Question: I'm trying to encrypt something using crypto-js and using the AES type of encryption.
The problem i'm having is that my encrypted value is different every time I encrypt it.
With this simple example, I run the same encryption 5 different times and I get 5 different results. Wtf is going on here?
task.js
'''
var AES = require('crypto-js/aes');
var key = "abc123";
var secret = "encryptThisWord";
console.log(AES.encrypt(secret, key).toString());
console.log(AES.encrypt(secret, key).toString());
console.log(AES.encrypt(secret, key).toString());
console.log(AES.encrypt(secret, key).toString());
console.log(AES.encrypt(secret, key).toString());
'''

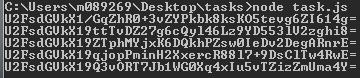
Answer: Check the contents of 'AES.encrypt(secret, key)' - it is an object with a number of fields, 'iv' and 'salt' of particular interest (<URL>.
Each time you run the 'AES.encrypt' crypto-js chooses new IV and new salt (you can supply your own values, by the way). Random IV means that output will be different even with the same key, and random salt means that the actual encryption key is different too, because it is derived from the the passphrase and salt.
You may (actually, should) ask why the first ten Base64 output characters are the same when both the encryption key and IV are different? That is because calling 'toString()' on the ecnryption result converts it into "OpenSSL-compatible string", which is basically 'Base64("Salted__" + salt + ciphertext)', where '"Salted__"' is the constant prefix which, of course, leads the same prefix in the Base64 output.